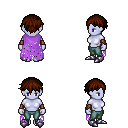
a pixel art fantasy rpg character, female body template, dark elf, purple skin, maroon tattered cape, teal pants, brown short bangs hairstyle, cloth bracers, metal boots, four views (front, back, left, right), 2x2 character sprite sheet, small pixel art, hard edges, no anti-aliasing